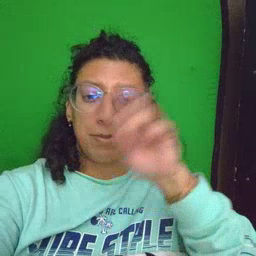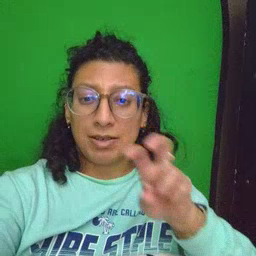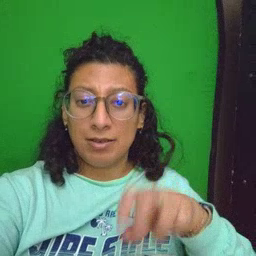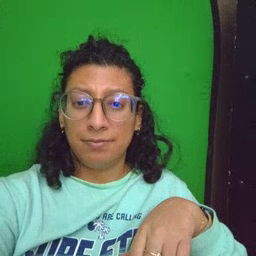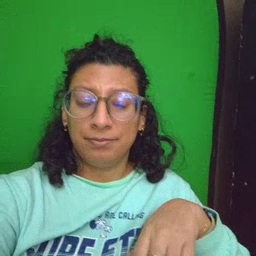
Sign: pizza